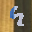
Label: 4